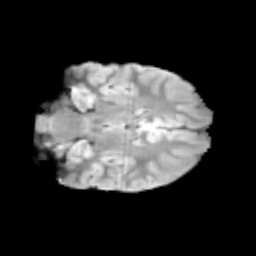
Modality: T2w
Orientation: coronal
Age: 9
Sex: male
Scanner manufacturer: siemens
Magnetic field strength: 3 T
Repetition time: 3.8 s
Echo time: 0.07 s